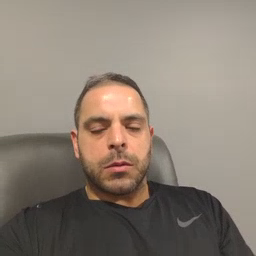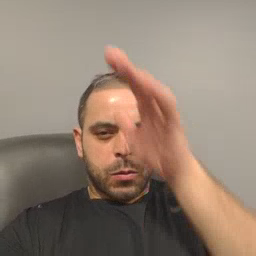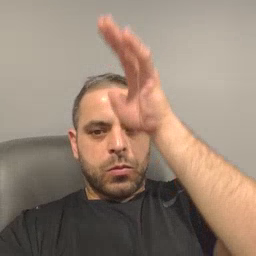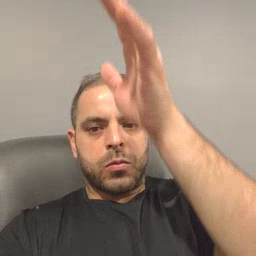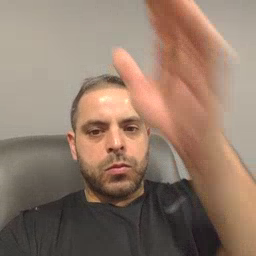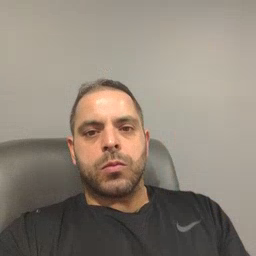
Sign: grandpa